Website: home-depot
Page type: billing-address
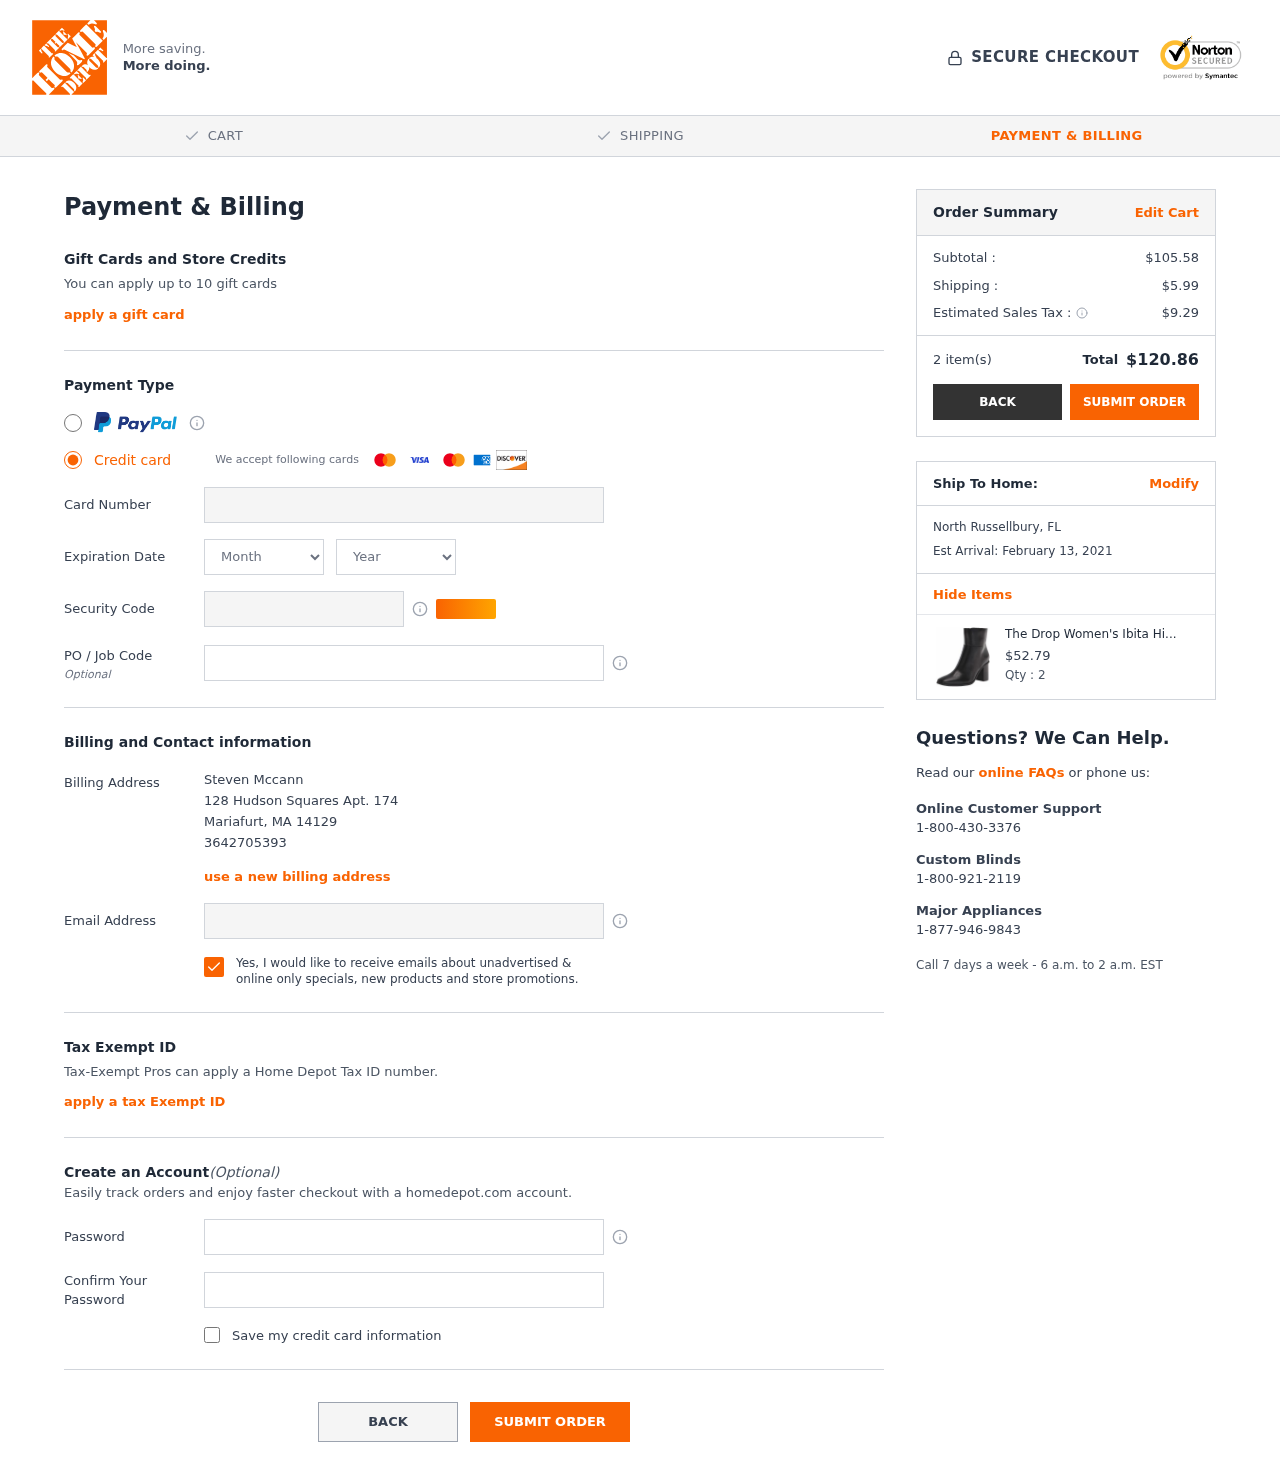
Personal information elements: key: PII_CARD_CVV
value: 155
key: PII_CARD_EXPIRY_MONTH
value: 06
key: PII_CARD_EXPIRY_YEAR
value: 28
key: PII_CARD_NUMBER
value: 5479 2060 2564 7227
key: PII_CITY
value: Mariafurt
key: PII_CITY2
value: North Russellbury
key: PII_EMAIL
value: steven.mccann@hotmail.com
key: PII_FULLNAME
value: Steven Mccann
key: PII_PHONE
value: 3642705393
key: PII_POSTCODE
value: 14129
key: PII_STATE_ABBR
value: MA
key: PII_STATE_ABBR2
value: FL
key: PII_STREET
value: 128 Hudson Squares Apt. 174
Product elements: key: PRODUCT1_NAME
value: The Drop Women's Ibita High Heel Side Zip Ankle Boot, Black, 8 B US
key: PRODUCT1_PRICE
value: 52.79
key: PRODUCT1_QUANTITY
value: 2
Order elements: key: ORDER_SUBTOTAL
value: $105.58
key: ORDER_SHIPPING_COST
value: $5.99
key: ORDER_TAX
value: $9.29
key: ORDER_NUM_ITEMS
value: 2 item(s)
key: ORDER_TOTAL
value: $120.86
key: ORDER_DELIVERY_DATE
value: Est Arrival: February 13, 2021